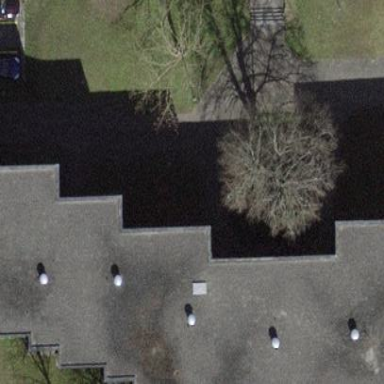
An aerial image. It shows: Flat-roofed building.